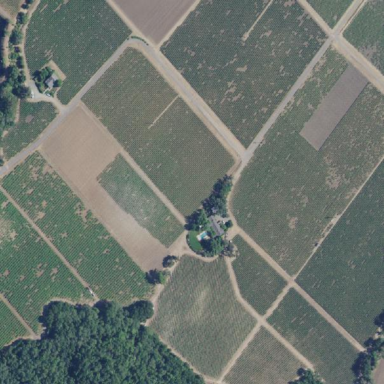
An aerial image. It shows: Vineyard with grape crops.